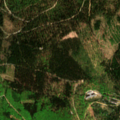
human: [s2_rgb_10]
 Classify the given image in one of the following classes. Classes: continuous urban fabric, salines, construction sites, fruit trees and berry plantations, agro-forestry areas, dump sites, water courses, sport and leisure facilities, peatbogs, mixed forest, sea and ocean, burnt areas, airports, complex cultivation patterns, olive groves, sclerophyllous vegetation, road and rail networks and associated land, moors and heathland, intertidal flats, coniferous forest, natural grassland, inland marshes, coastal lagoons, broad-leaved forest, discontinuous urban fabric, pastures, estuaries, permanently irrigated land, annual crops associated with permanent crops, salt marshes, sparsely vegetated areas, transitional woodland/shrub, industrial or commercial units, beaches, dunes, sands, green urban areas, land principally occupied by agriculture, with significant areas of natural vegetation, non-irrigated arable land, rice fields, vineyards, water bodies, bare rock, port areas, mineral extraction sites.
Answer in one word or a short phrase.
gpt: broad-leaved forest, coniferous forest, mixed forest